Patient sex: M
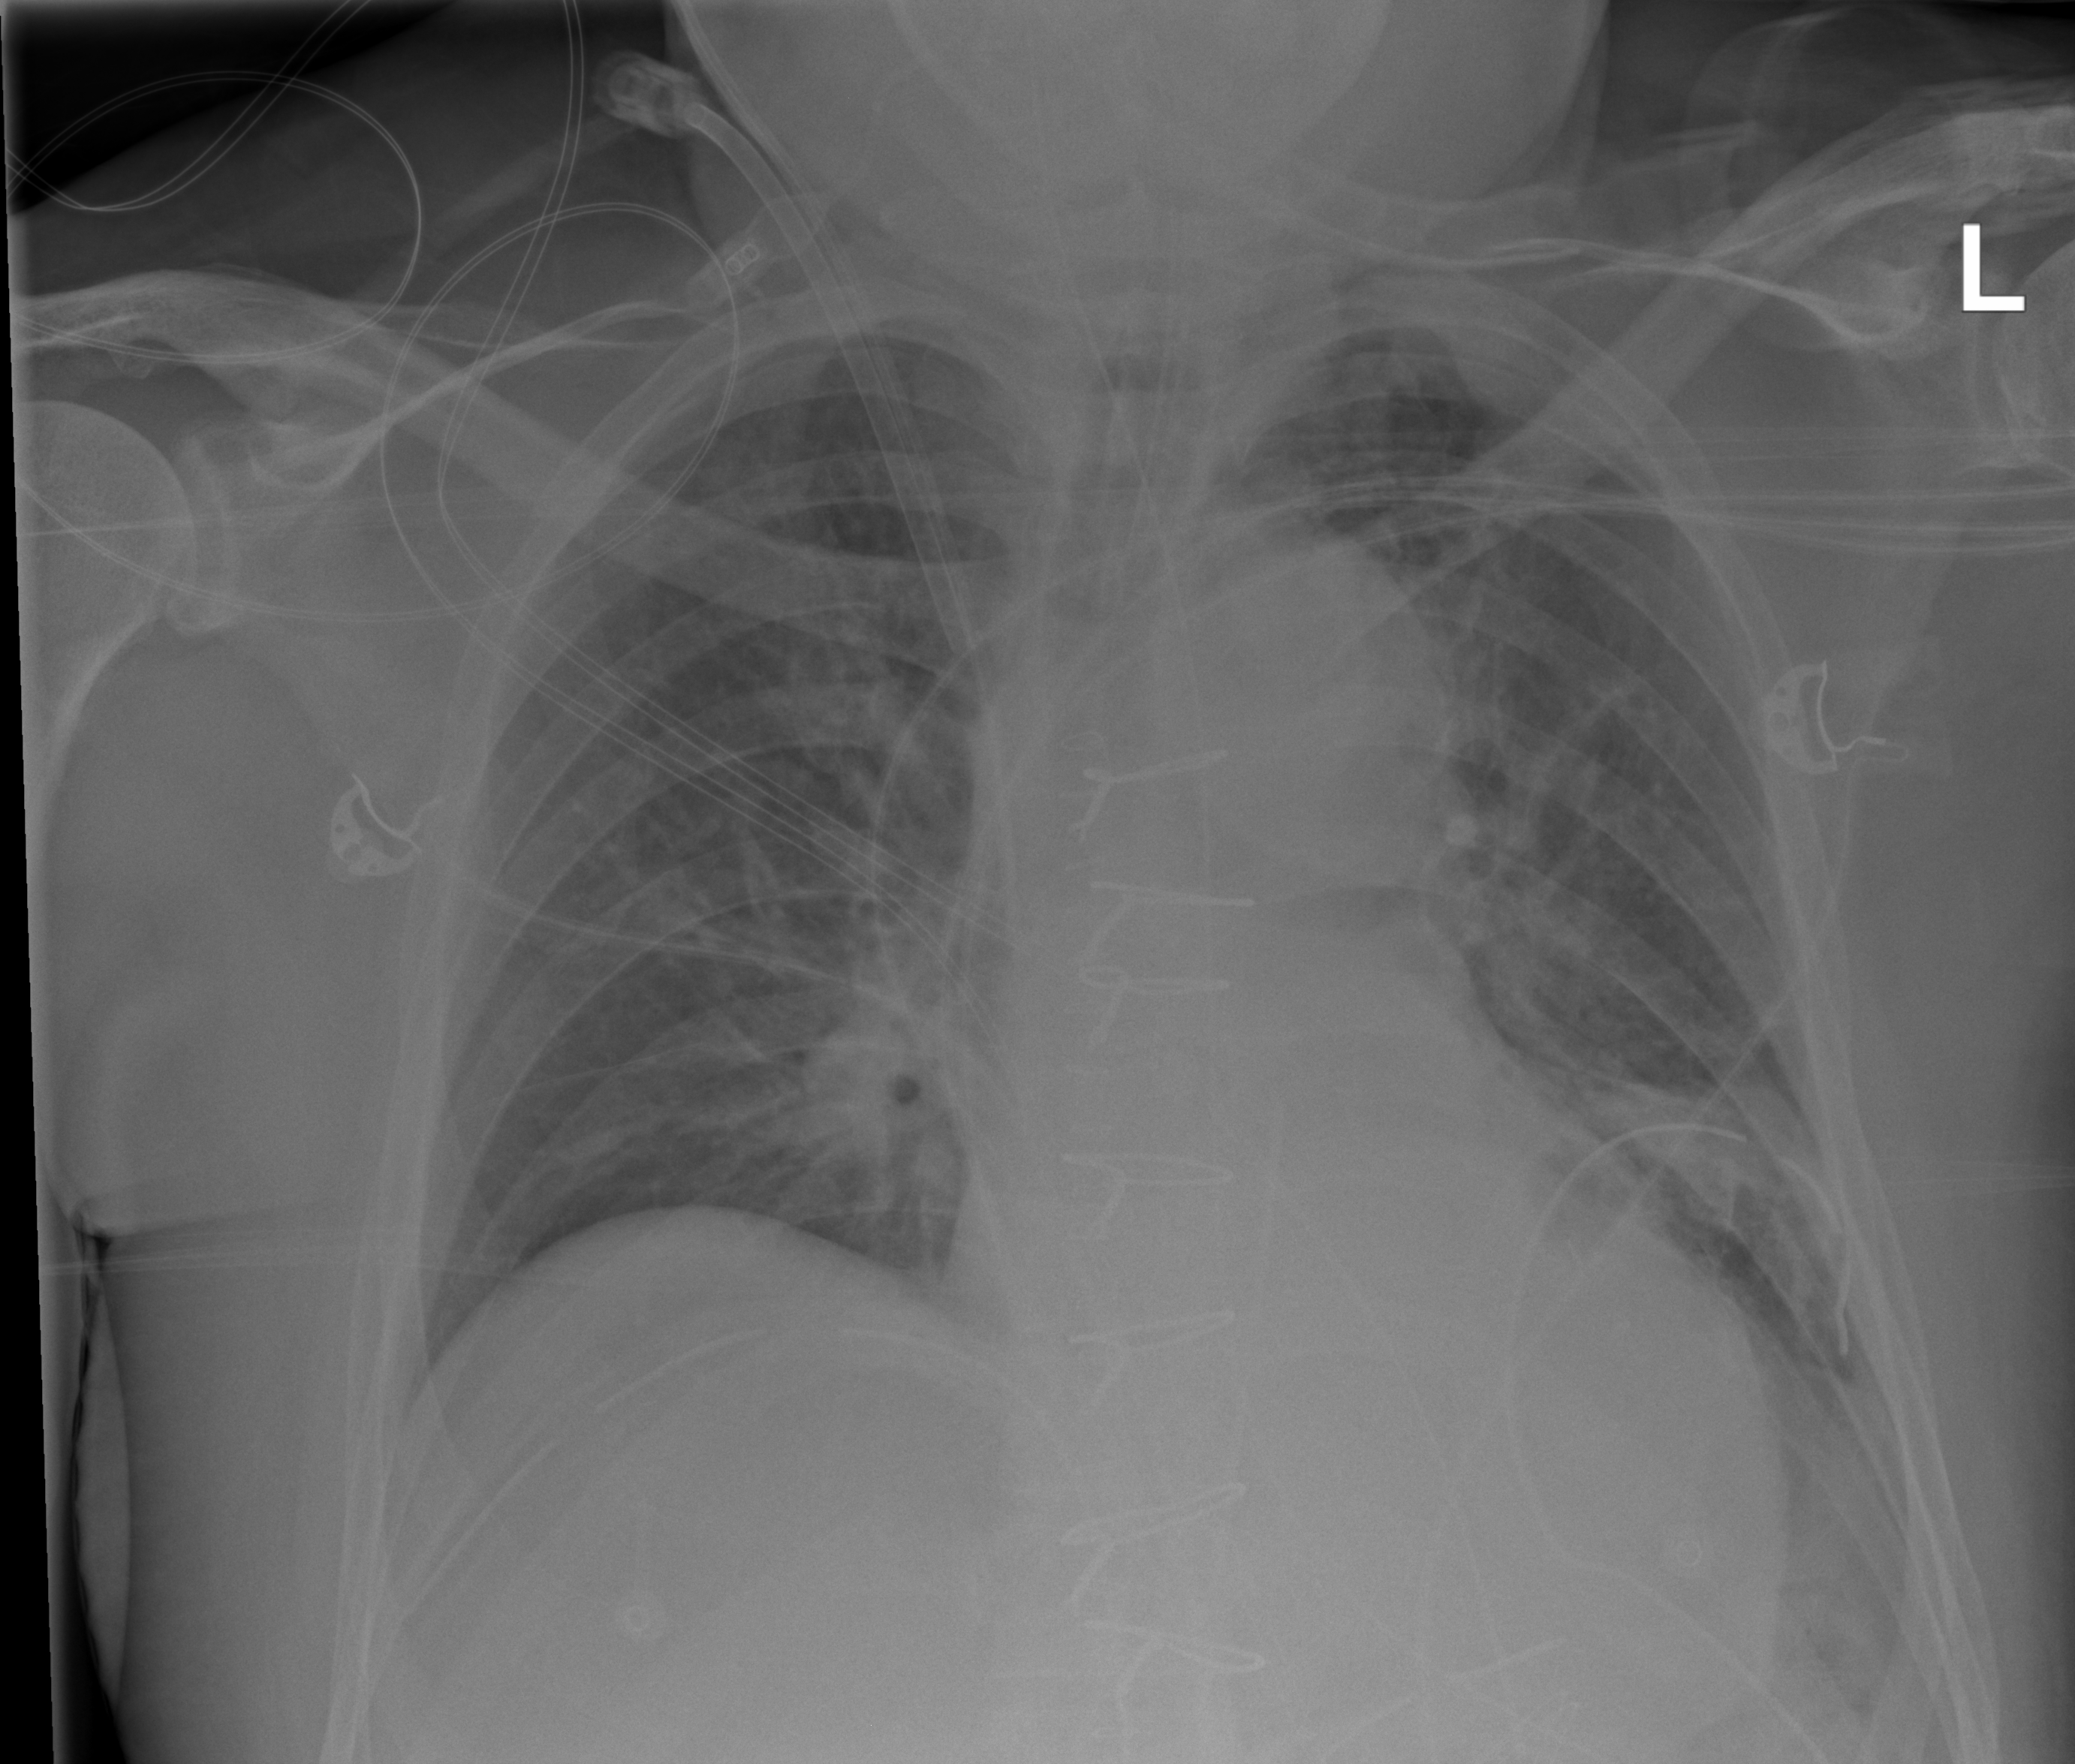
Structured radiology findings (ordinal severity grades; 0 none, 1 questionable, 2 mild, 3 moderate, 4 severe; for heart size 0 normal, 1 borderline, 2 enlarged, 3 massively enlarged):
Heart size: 1
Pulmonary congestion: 2
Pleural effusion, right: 0
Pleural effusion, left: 2
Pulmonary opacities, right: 2
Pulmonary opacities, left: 2
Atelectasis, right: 2
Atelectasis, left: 2